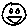
Label: smiley face